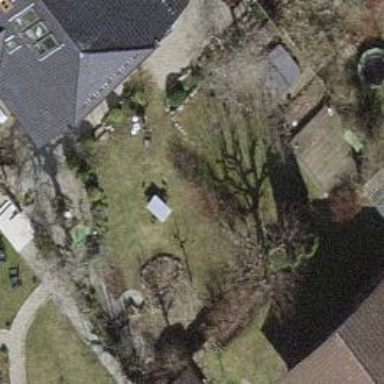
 designed for leisure activities on land."